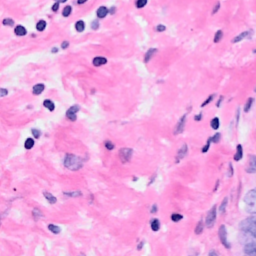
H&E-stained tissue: Breast